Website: walmart
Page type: account-selection
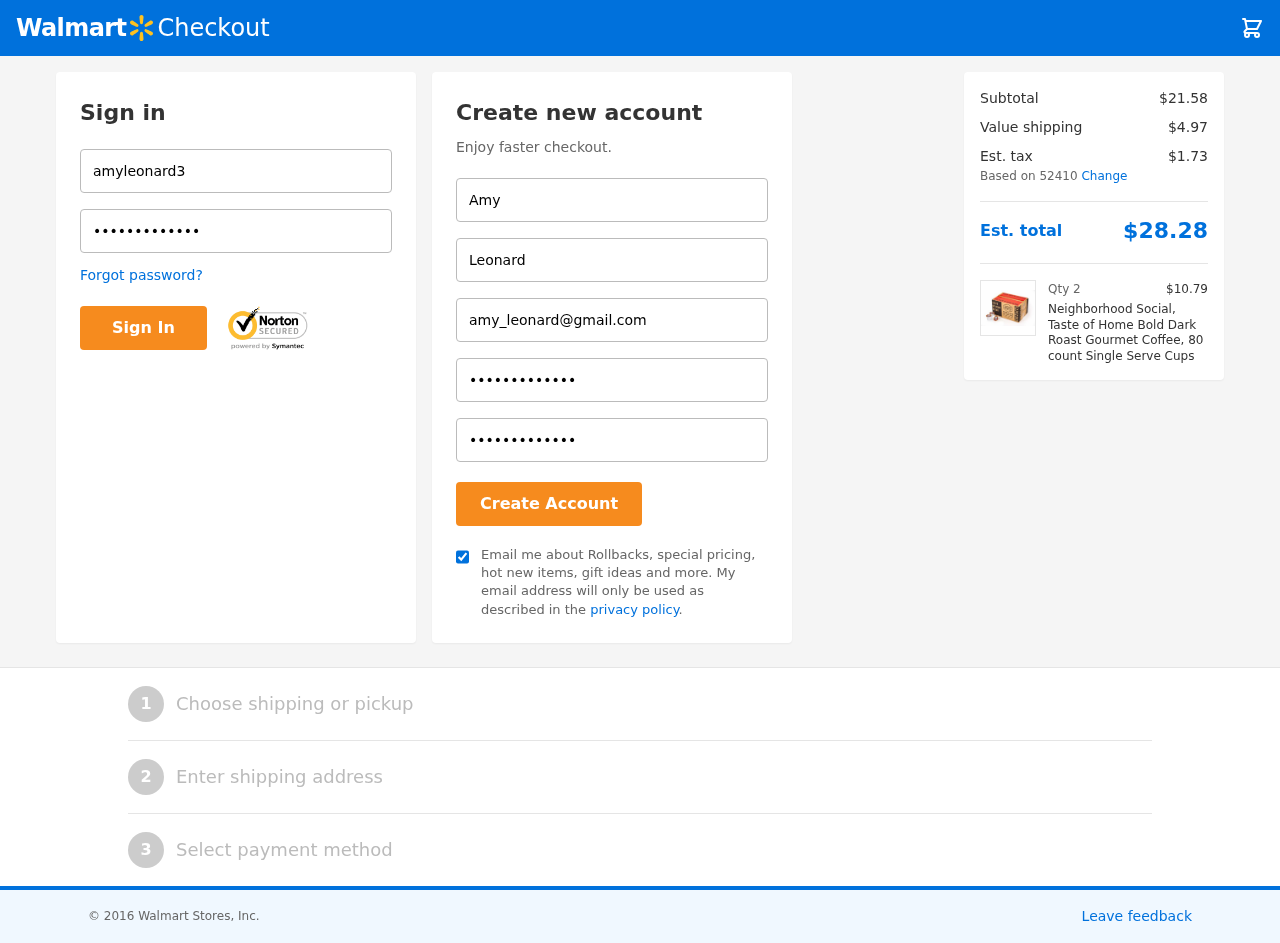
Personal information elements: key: PII_EMAIL
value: amy_leonard@gmail.com
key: PII_FIRSTNAME
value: Amy
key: PII_LASTNAME
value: Leonard
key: PII_LOGIN_USERNAME
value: amyleonard3
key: PII_POSTCODE
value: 52410
Product elements: key: PRODUCT1_NAME
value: Neighborhood Social, Taste of Home Bold Dark Roast Gourmet Coffee, 80 count Single Serve Cups
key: PRODUCT1_PRICE
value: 10.79
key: PRODUCT1_QUANTITY
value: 2
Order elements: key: ORDER_SUBTOTAL
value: $21.58
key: ORDER_SHIPPING_COST
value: $4.97
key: ORDER_TAX
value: $1.73
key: ORDER_TOTAL
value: $28.28